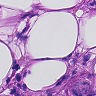
Metastatic tissue present: yes